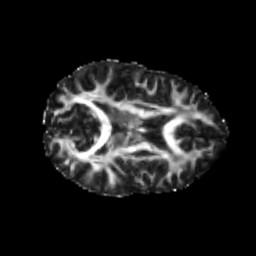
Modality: FA
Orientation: axial
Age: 22
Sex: male
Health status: healthy
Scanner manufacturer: philips
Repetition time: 7.519 s
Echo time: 0.08821 s